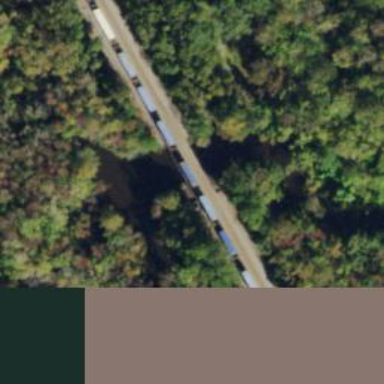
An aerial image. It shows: Bridge over railway line.